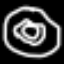
Label: donut